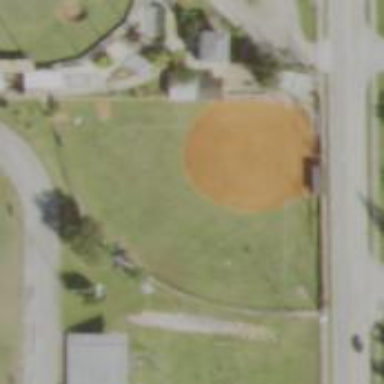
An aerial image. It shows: Baseball pitch for leisure and sports activities.